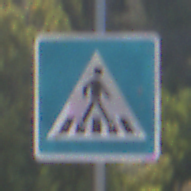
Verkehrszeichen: FussgaengerueberwegLinks
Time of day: MorningAfternoon
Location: Outdoor (Nature)
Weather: Clear
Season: NotSpecified
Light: Natural